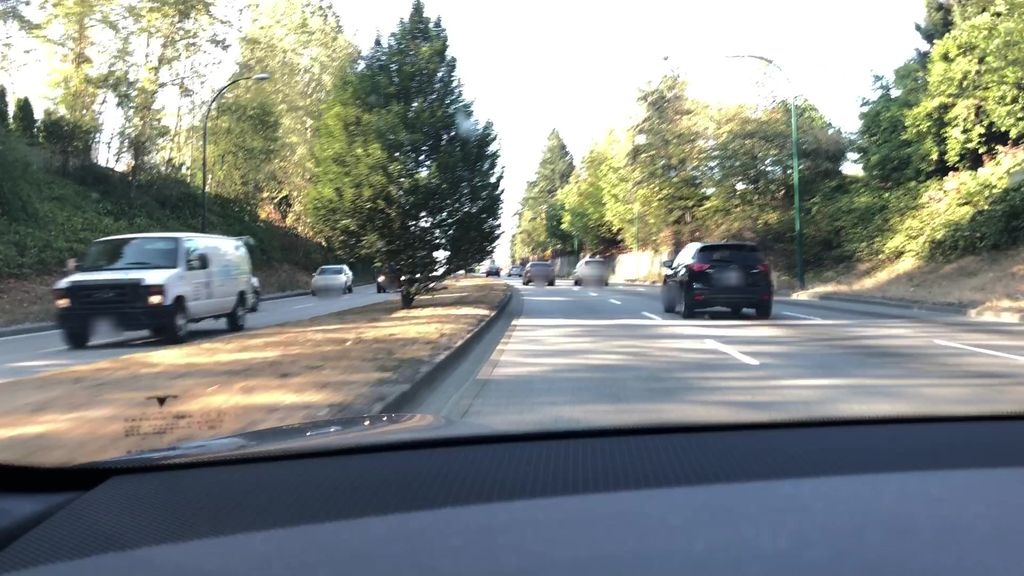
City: vancouver